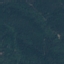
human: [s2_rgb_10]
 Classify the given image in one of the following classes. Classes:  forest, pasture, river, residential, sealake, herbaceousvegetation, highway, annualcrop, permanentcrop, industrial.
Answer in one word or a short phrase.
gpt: Forest